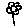
Label: flower